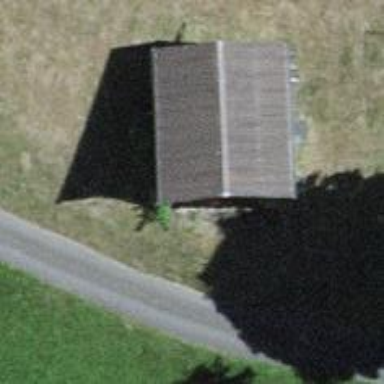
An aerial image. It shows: Cabin is depicted in the image.